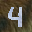
Label: 4